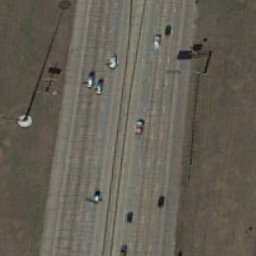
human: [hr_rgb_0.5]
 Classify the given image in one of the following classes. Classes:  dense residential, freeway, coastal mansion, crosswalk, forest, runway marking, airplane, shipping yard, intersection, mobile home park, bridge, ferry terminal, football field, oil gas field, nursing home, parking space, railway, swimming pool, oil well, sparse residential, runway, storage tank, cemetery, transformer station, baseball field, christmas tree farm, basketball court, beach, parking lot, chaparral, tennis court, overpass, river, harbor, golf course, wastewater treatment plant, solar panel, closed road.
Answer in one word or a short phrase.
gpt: freeway